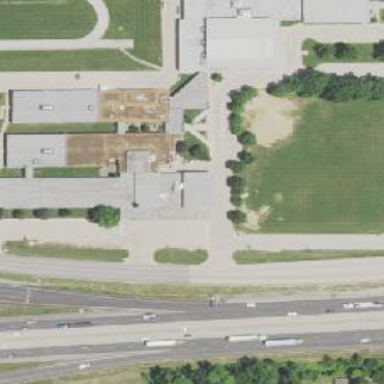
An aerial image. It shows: School.